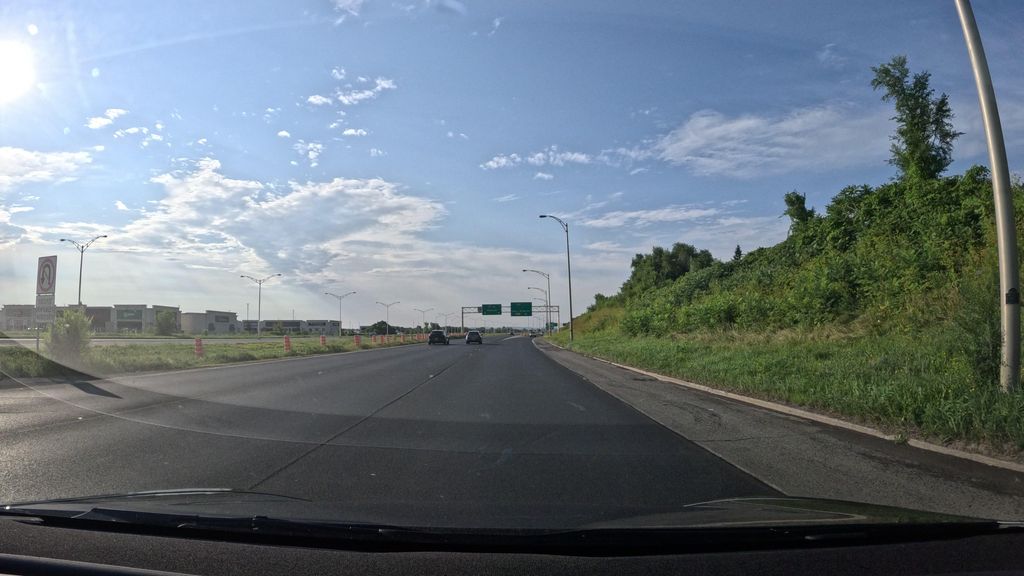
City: montreal